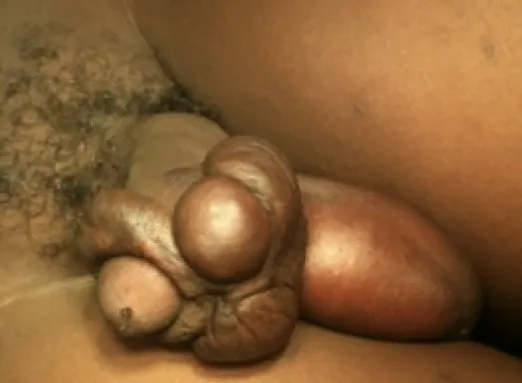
Penile keloids.
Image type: medical_photograph (other_medical_photograph)